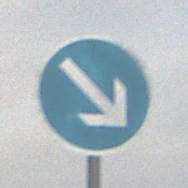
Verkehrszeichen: VorgeschriebeneVorbeifahrtRechts
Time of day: SunriseSunset
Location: Outdoor (Nature)
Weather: PartlyCloudy
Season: NotSpecified
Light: Natural